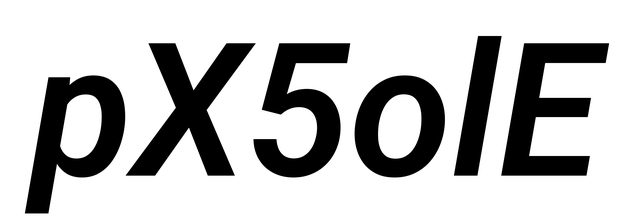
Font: Roboto-Italic_SemiBold_Italic